Question: Here is the problem: I am currently working with a Microsoft Access database that the previous employee created by just adding all the data into one table (yes, all the data into one table). There are about 186 columns in that one table.
I am now responsible for dividing each category of data into its own table. Everything is going fine although progress is too slow. Is there perhaps an SQL command that will somehow divide each category of data into its proper table? As of now I am manually looking at the main table and carefully transferring groups of data into each respective table along with its proper IDs making sure data is not corrupted. Here is the layout I have so far:

Note: I am probably one of the very few at my campus with database experience.
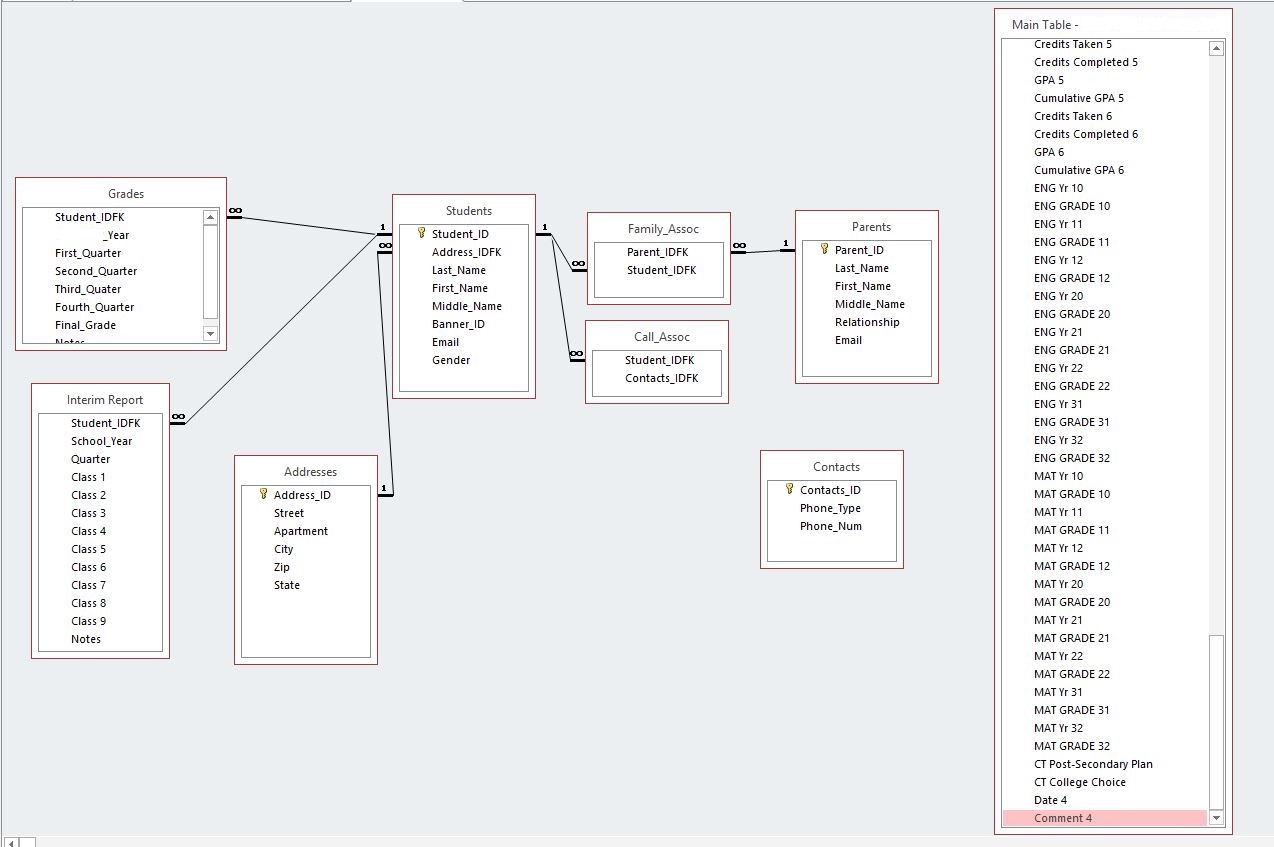
Answer: I would approach this as a classic normalisation process. Your single hugely wide table should contain all of the entities within your domain so as long as you understand the domain you should be able to normalise the structure until you're happy with it.
To create your foreign key lookups run distinct queries against the columns your going to remove and then add the key values back in.
It sounds like you know what you're doing already ? Are you just looking for reassurance that you're on the right track ? (Which it looks like you are).
Good luck though, and enjoy it - it sounds like a good little piece of work.